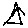
Label: triangle